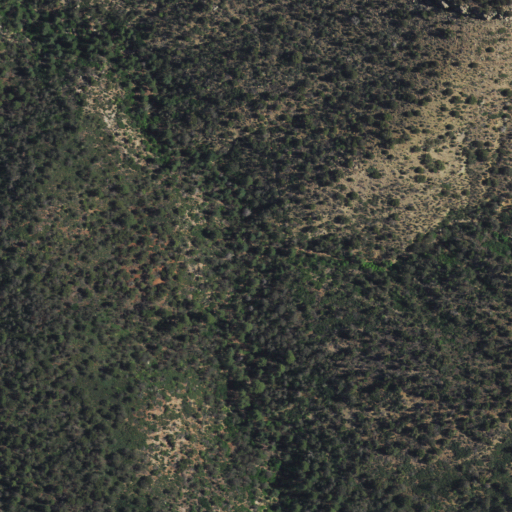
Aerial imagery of valley in New Mexico named Cherry Canyon containing evergreen forest and shrub